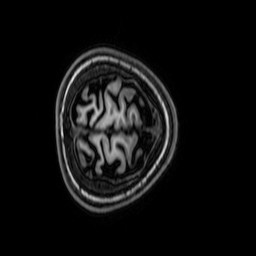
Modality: T1w
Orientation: axial
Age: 22
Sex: female